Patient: sex M, age 51
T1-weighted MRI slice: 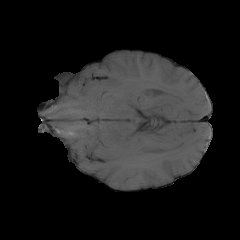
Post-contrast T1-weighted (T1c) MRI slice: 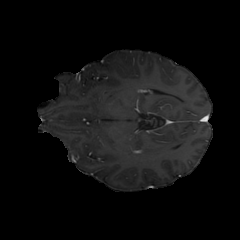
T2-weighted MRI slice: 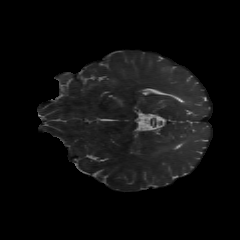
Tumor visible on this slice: no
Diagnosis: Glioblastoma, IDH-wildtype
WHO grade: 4